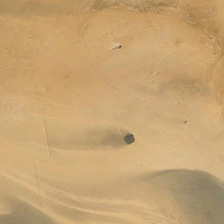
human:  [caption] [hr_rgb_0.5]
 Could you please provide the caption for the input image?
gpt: it is a large piece of yellow desert .

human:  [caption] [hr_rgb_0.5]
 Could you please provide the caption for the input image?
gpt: it is a large piece of yellow desert .

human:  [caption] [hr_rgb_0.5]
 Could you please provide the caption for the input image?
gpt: it is a large piece of yellow desert .

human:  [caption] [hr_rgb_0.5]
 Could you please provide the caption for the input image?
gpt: it is a large piece of yellow desert .

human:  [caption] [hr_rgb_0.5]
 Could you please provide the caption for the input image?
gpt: it is a large piece of yellow desert .